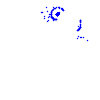
Particle: proton